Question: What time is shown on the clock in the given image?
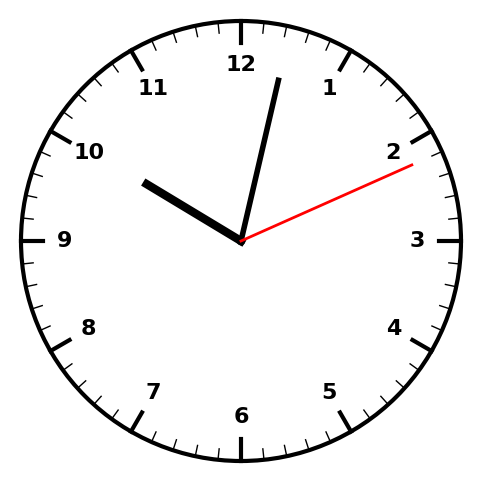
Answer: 10:02:11